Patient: sex M, age 58
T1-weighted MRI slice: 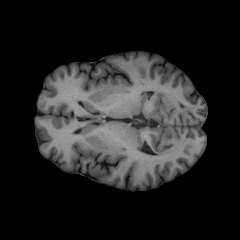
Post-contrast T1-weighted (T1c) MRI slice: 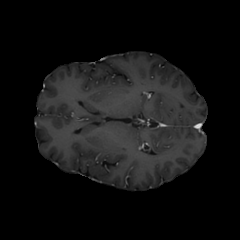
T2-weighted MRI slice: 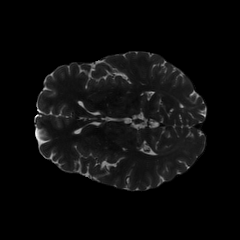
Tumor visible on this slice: no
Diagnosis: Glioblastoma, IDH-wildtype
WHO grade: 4